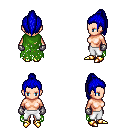
a pixel art fantasy rpg character, female body template, human, light skin, green tattered cape, white pants, blue long topknot hairstyle, metal gloves, gold boots, four views (front, back, left, right), 2x2 character sprite sheet, small pixel art, hard edges, no anti-aliasing